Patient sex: M
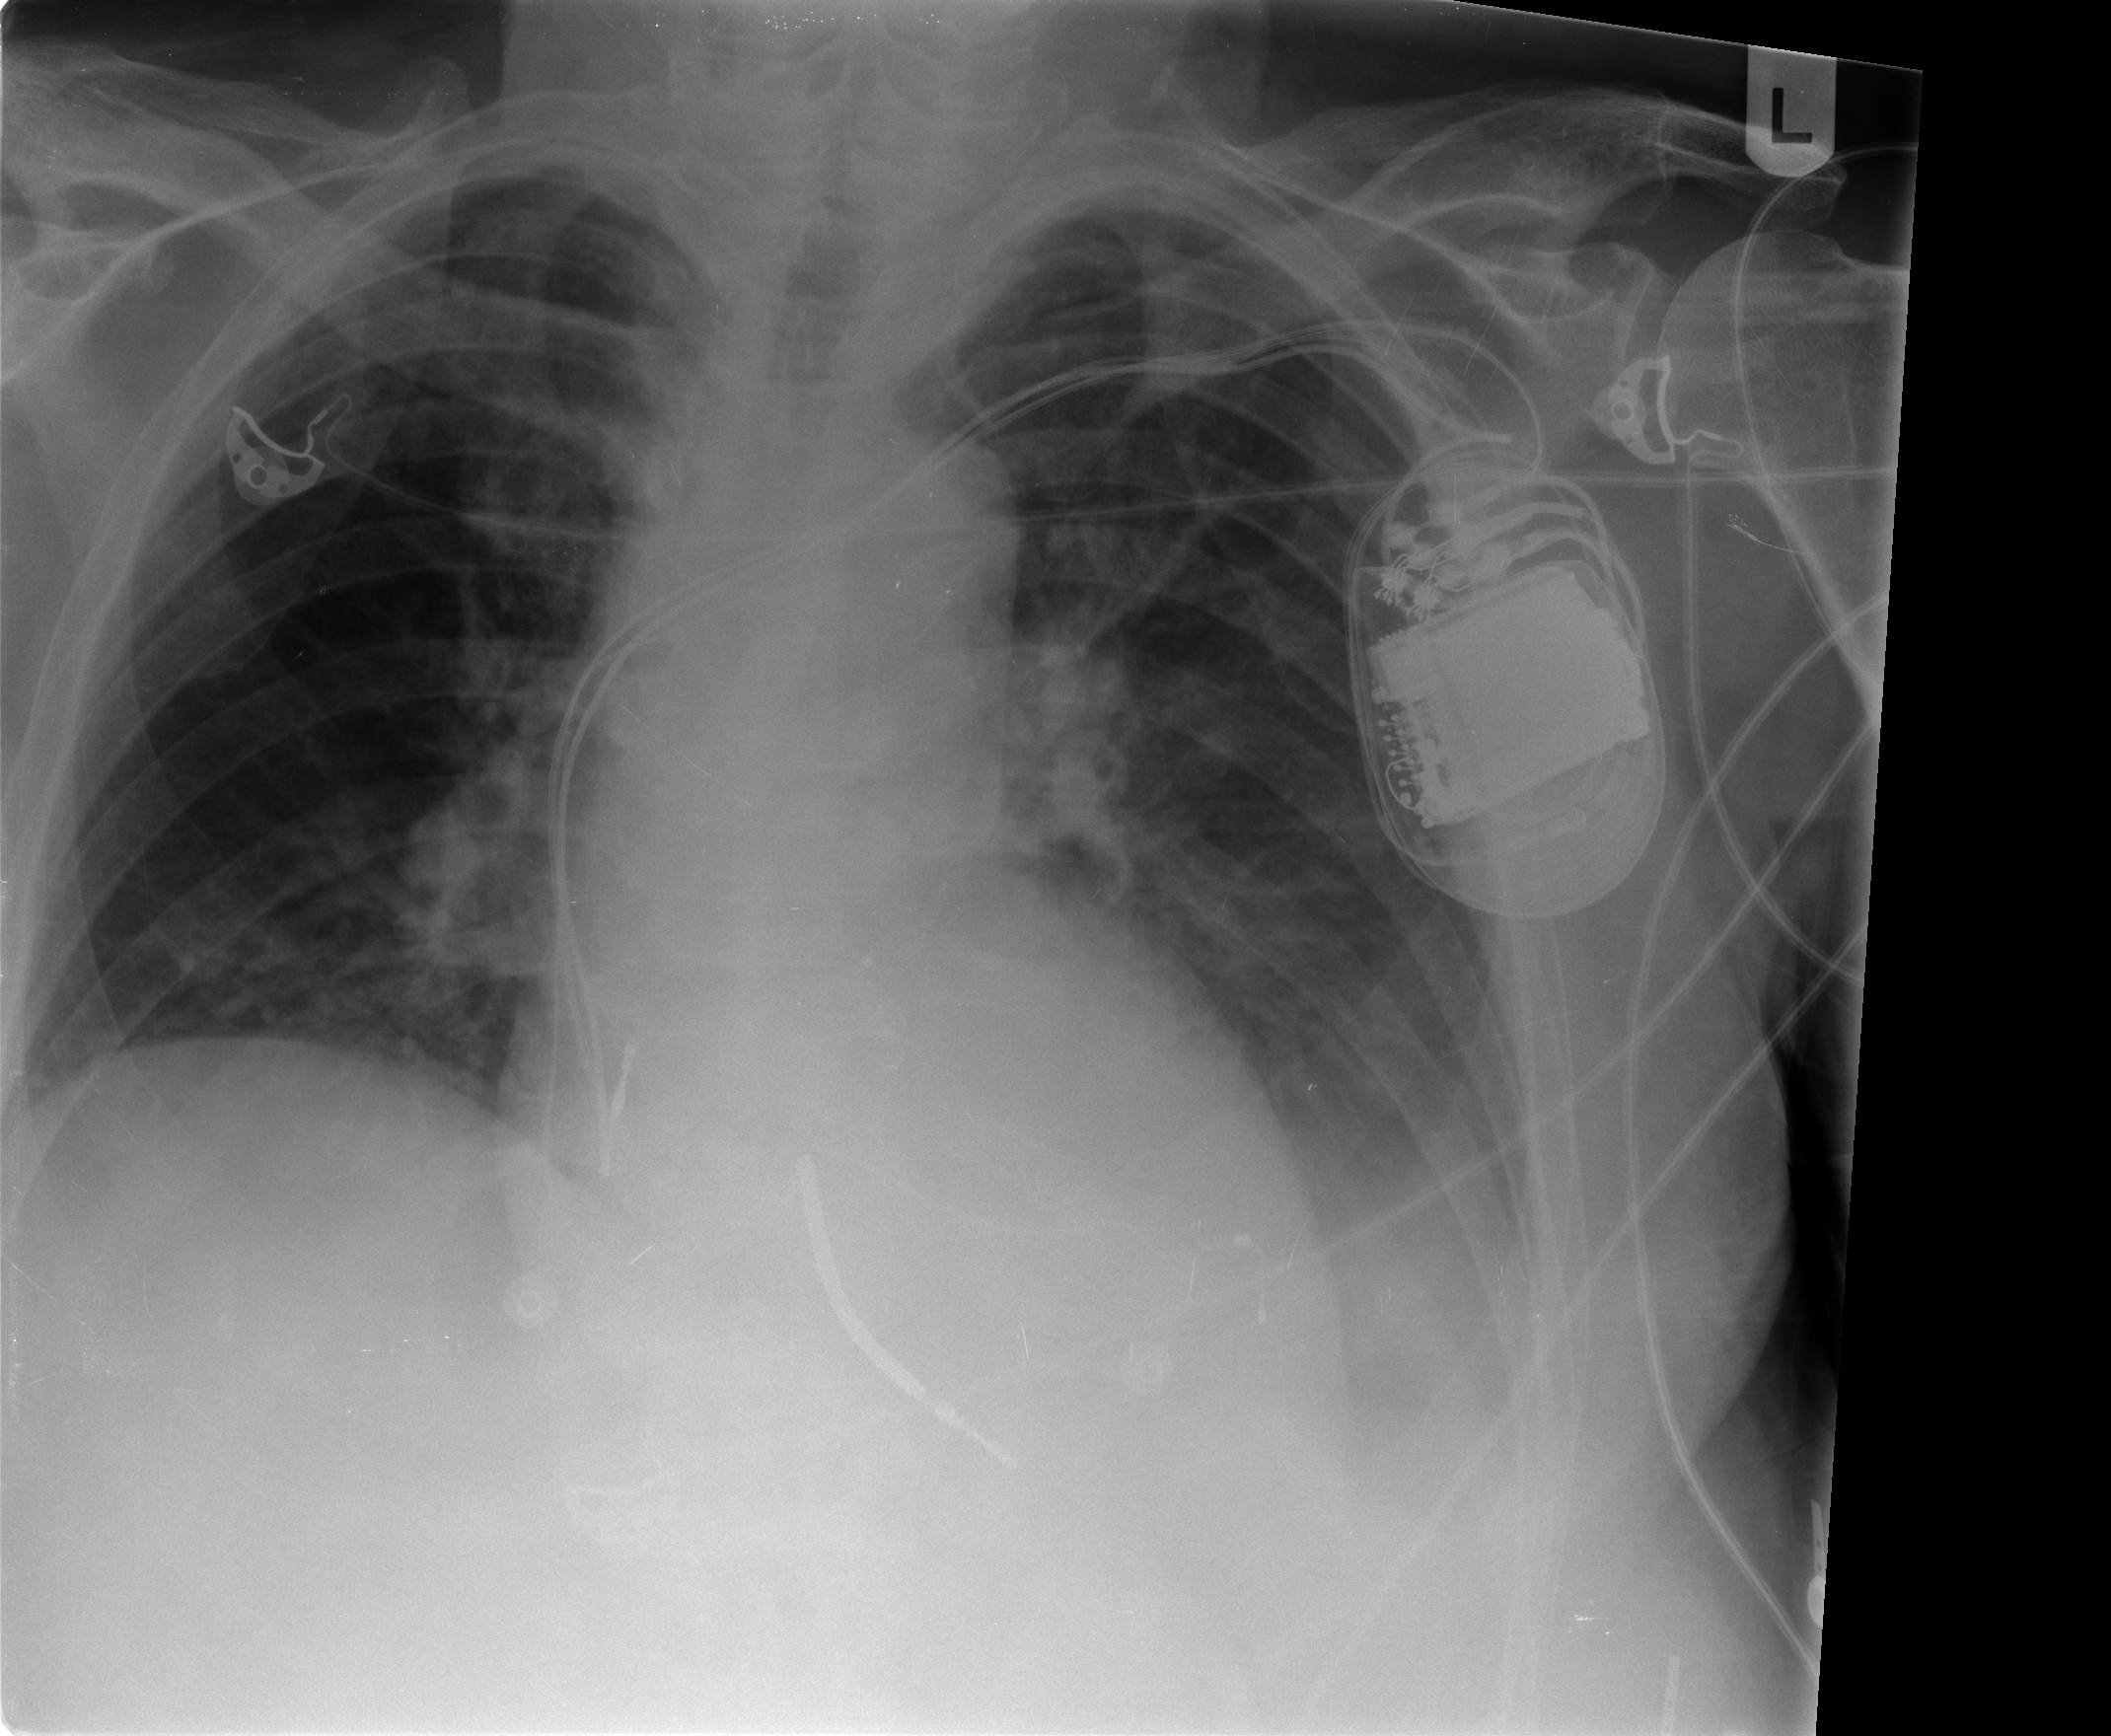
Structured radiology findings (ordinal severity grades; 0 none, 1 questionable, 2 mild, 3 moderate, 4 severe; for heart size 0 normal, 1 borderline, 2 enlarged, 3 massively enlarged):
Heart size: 2
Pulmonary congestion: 2
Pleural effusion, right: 0
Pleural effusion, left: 2
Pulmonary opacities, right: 0
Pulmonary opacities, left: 1
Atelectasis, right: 0
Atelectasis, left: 1